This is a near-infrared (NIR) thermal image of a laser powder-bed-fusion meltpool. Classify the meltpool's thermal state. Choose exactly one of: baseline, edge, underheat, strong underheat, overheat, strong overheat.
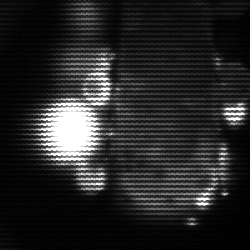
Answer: strong underheat